Question: I'm trying to retrieve the value of a (REG_SZ) registry key and write it to a string. However this code seems to think the key is null or doesn't exist and won't allow me to 'GetValue()' it. Here's the code I'm using to retrieve the value.
'''
string s64BasePath = "SOFTWARE\Wow6432Node\Xactware\";
private void versionSelectorBox_SelectedIndexChanged(object sender, EventArgs e)
{
showForms();
sVersionSelected = versionServerBox.Text;
if (b64Bit == true)
{
string sRKey = s64BasePath + sVersionSelected + "\"; //Reads as SOFTWARE\Wow6432Node\Xactware\Xactimate28\
using (RegistryKey key = Registry.LocalMachine.OpenSubKey(sRKey))
{
if (key != null)
{
//label1.Text = "Test."; //Reaches this point just fine
Object o = key.GetValue("Location");
if (o != null)
{
//label1.Text = "Test."; //Does not reach this point, o = null?
sLocationKey = Convert.ToString(o);
}
}
}
//label1.Text = sLocationKey;
}
'''
Here is what the registry looks like. As you can see the Location key exists in the path provided. However the code isn't dropping into the inner most if statement, acting like the 'o' object is null.

Thanks in Advance.
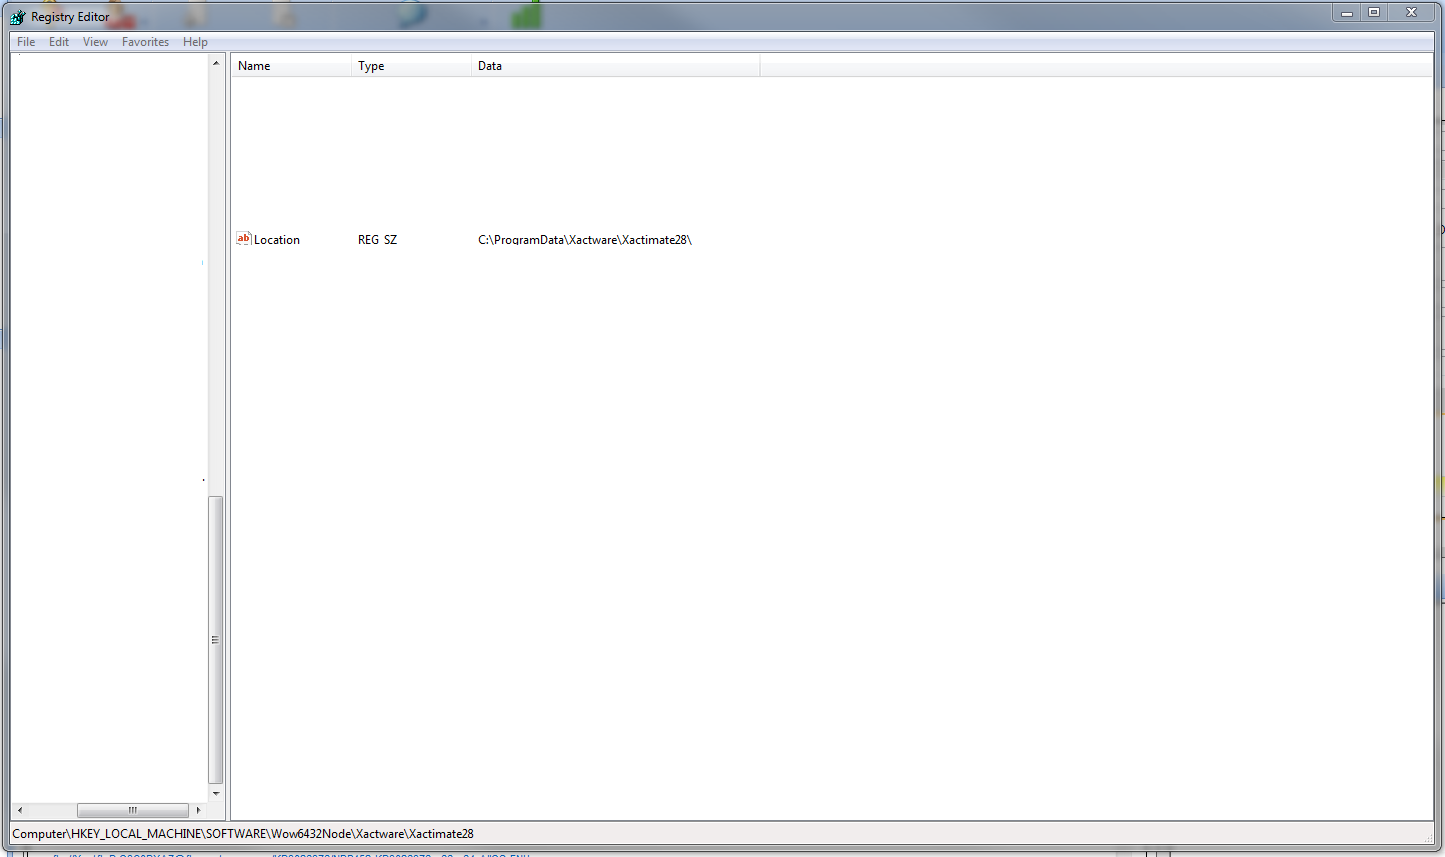
Answer: I will be honest, without having Xactimate installed, I do not have the same registry entry you do so I used Skype as my key.

I changed one thing, I changed it from \ to using the literal string flag.
FYI, I ran in this in LINQPad so ignore the 'dump' commands
'''
var test = @"SOFTWARE\Wow6432Node\Skype\Phone";
var reg = Microsoft.Win32.Registry.LocalMachine.OpenSubKey(test);
reg.Dump("OpenSubKey: ");
var result = reg.GetValue("SkypeFolder");
result.Dump("GetValue: ");
'''
Here are the results from the two dumps